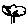
Label: tree